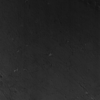
Label: not_dusty